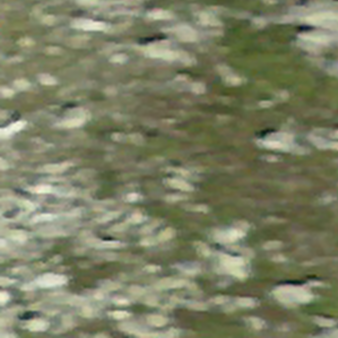
Label: other